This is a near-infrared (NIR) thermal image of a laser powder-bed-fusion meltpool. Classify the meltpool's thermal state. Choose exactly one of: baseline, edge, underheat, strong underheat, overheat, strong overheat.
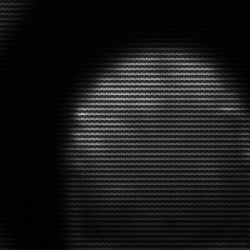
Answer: edge